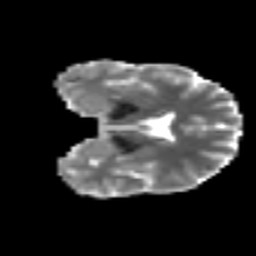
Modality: MD
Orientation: coronal
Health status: ill
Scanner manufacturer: philips
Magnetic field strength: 3 T
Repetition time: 9 s
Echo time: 0.127 s